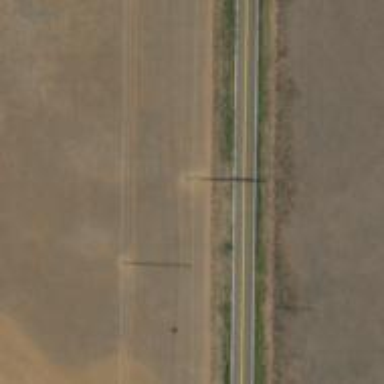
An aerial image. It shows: Power pole.